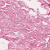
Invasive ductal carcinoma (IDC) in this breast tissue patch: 0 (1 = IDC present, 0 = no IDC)